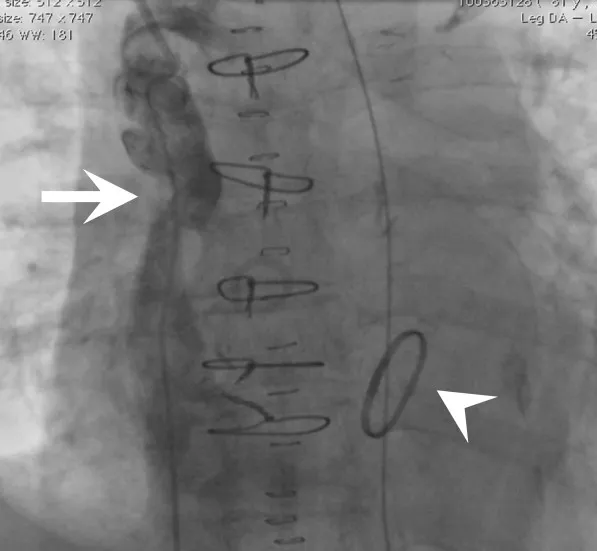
Superior vena cava (SVC) angiography. Stenosis at the SVC (arrow) and a mitral ring (arrowhead) were observed.
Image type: radiology (x_ray)